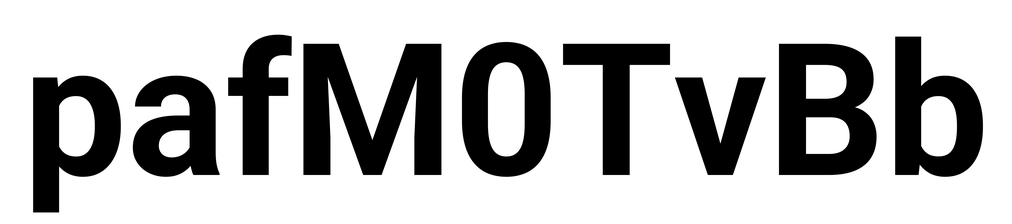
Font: Roboto_Bold